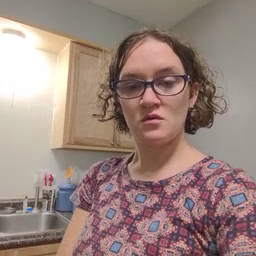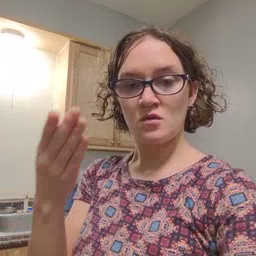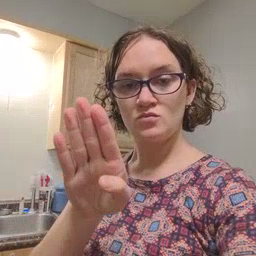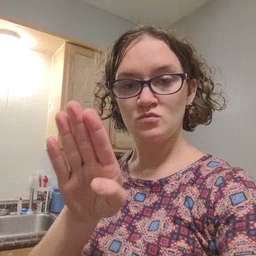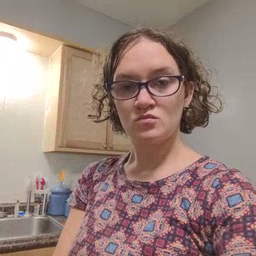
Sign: close